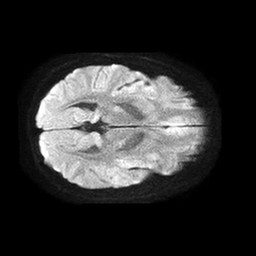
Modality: TRACE
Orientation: axial
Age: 34
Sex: female
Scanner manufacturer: philips
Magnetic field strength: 1.5 T
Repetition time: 4.6 s
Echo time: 0.08631 s